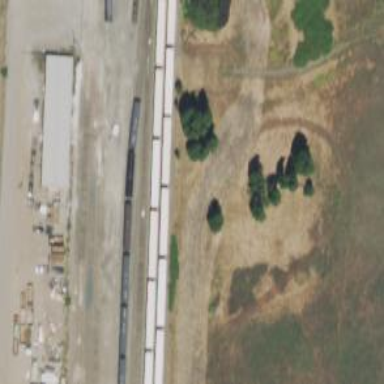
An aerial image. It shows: Railway siding with rails.